Question: see the screen shot is clear to understand what I mean

you can see I add a navigationItem in my pop view
I wish I can dismiss the pop view
But it seems only tab the cell under the pop view
The pop view will dismiss,I try to add this method
'''
[self.view removeFromSuperview];
'''
It only remove the table view , the pop view frame is still there ,only without the content view
Any reply will be helpful : )
Thanks
Webber
/******EDIT******/
I use <URL> into my project
And this is the code I create the pop view when I select the table view
'''
if (indexPath.row==2) {
DaysOfWeek *popView = [[DaysOfWeek alloc]init];
UINavigationController *navPopView = [[UINavigationController alloc] initWithRootViewController:popView];
if (self.popoverController) {
[self.popoverController dismissPopoverAnimated:YES];
self.popoverController = nil;
}
else {
self.popoverController = [[[WEPopoverController alloc] initWithContentViewController:navPopView] autorelease];
CGRect frame = [tableView cellForRowAtIndexPath:indexPath].frame;
[self.popoverController presentPopoverFromRect:frame
inView:self.view permittedArrowDirections:UIPopoverArrowDirectionDown|UIPopoverArrowDirectionUp
animated:YES];
}
}
'''
/******EDIT2******/
I try to add Done button when I create the pop view
here is the code , But it only appear a navigation , no Done button
'''
DaysOfWeek *popView = [[DaysOfWeek alloc]init];
UINavigationController *navPopView = [[UINavigationController alloc] initWithRootViewController:popView];
navPopView.navigationItem.rightBarButtonItem = [[UIBarButtonItem alloc] initWithBarButtonSystemItem:UIBarButtonSystemItemDone target:self action:@selector(hidePopView)];
'''
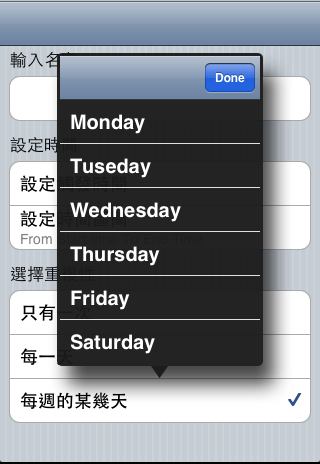
Answer: I think that simply releasing your 'self.popoverController' will do the dismiss properly, including all the superviews.
You can also have a look at the 'dealloc' method in 'WEPopoverController' to see which views are involved and need to be removed:
'''
[self dismissPopoverAnimated:NO];
[contentViewController release];
[containerViewProperties release];
[passthroughViews release];
'''
Anyway, the only advantage I see is the possibility of calling 'dismissPopoverAnimated' with 'YES'.
Hope this helps.
EDIT:
How can you connect your done button to your controller?
Make your button accessible through a read-only property of 'DaysOfWeek'; then in your controller, when you create 'DaysOfWeek', do:
'''
DaysOfWeek *popView = [[DaysOfWeek alloc]init];
[propView.doneButton addTarget:self action:@selector(fullyDismissPopover) forControlEvents:UIControlEventTouchUpInside];
'''
In fullyDismissPopover, you call release or call the sequence of functions highlighted above (but release would be better, I think).